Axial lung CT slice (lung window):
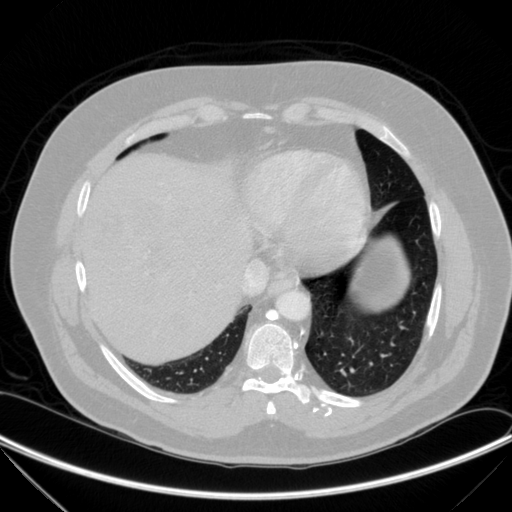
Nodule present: no